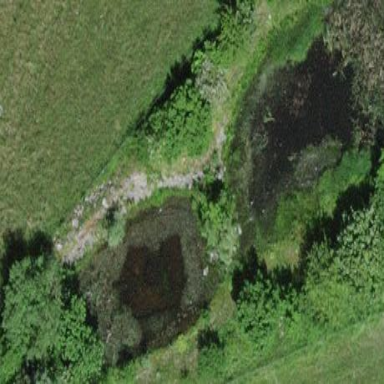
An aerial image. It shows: Serene pond surrounded by nature.